Question: Okay, there are.. a number.. of questions on SO with the same title, but I couldn't think of how to be more specific.
The reason that this is confusing me is that returning more than one row is a desired effect of (one of) my sub queries
'''
SELECT MAX(theCount) FROM
(SELECT FK_Hour, Count(FK_Hour) As theCount FROM
(Select FK_Hour
From slottime
INNER JOIN time ON slottime.FK_Hour = time.Hour
WHERE FK_Hour =
(SELECT time.Hour FROM time WHERE time.day=0 )
) As C
GROUP By FK_Hour
) AS counts;
'''
I realise that time is a reserved word for MySQL - it is probably something I will have to rectify soon; though I doubt its the problem in this case.
The aim of the query is to select the maximum count of instances of particular hours where day = 0.

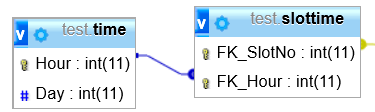
Answer: The problem is clearly:
'''
WHERE FK_Hour = (SELECT time.Hour FROM time WHERE time.day=0 )
'''
The simplest solution is to change '=' to 'in':
'''
WHERE FK_Hour IN (SELECT time.Hour FROM time WHERE time.day=0 )
'''
However, you might want to check your data to determine if this is what you really intend.